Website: home-depot
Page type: cross-sells
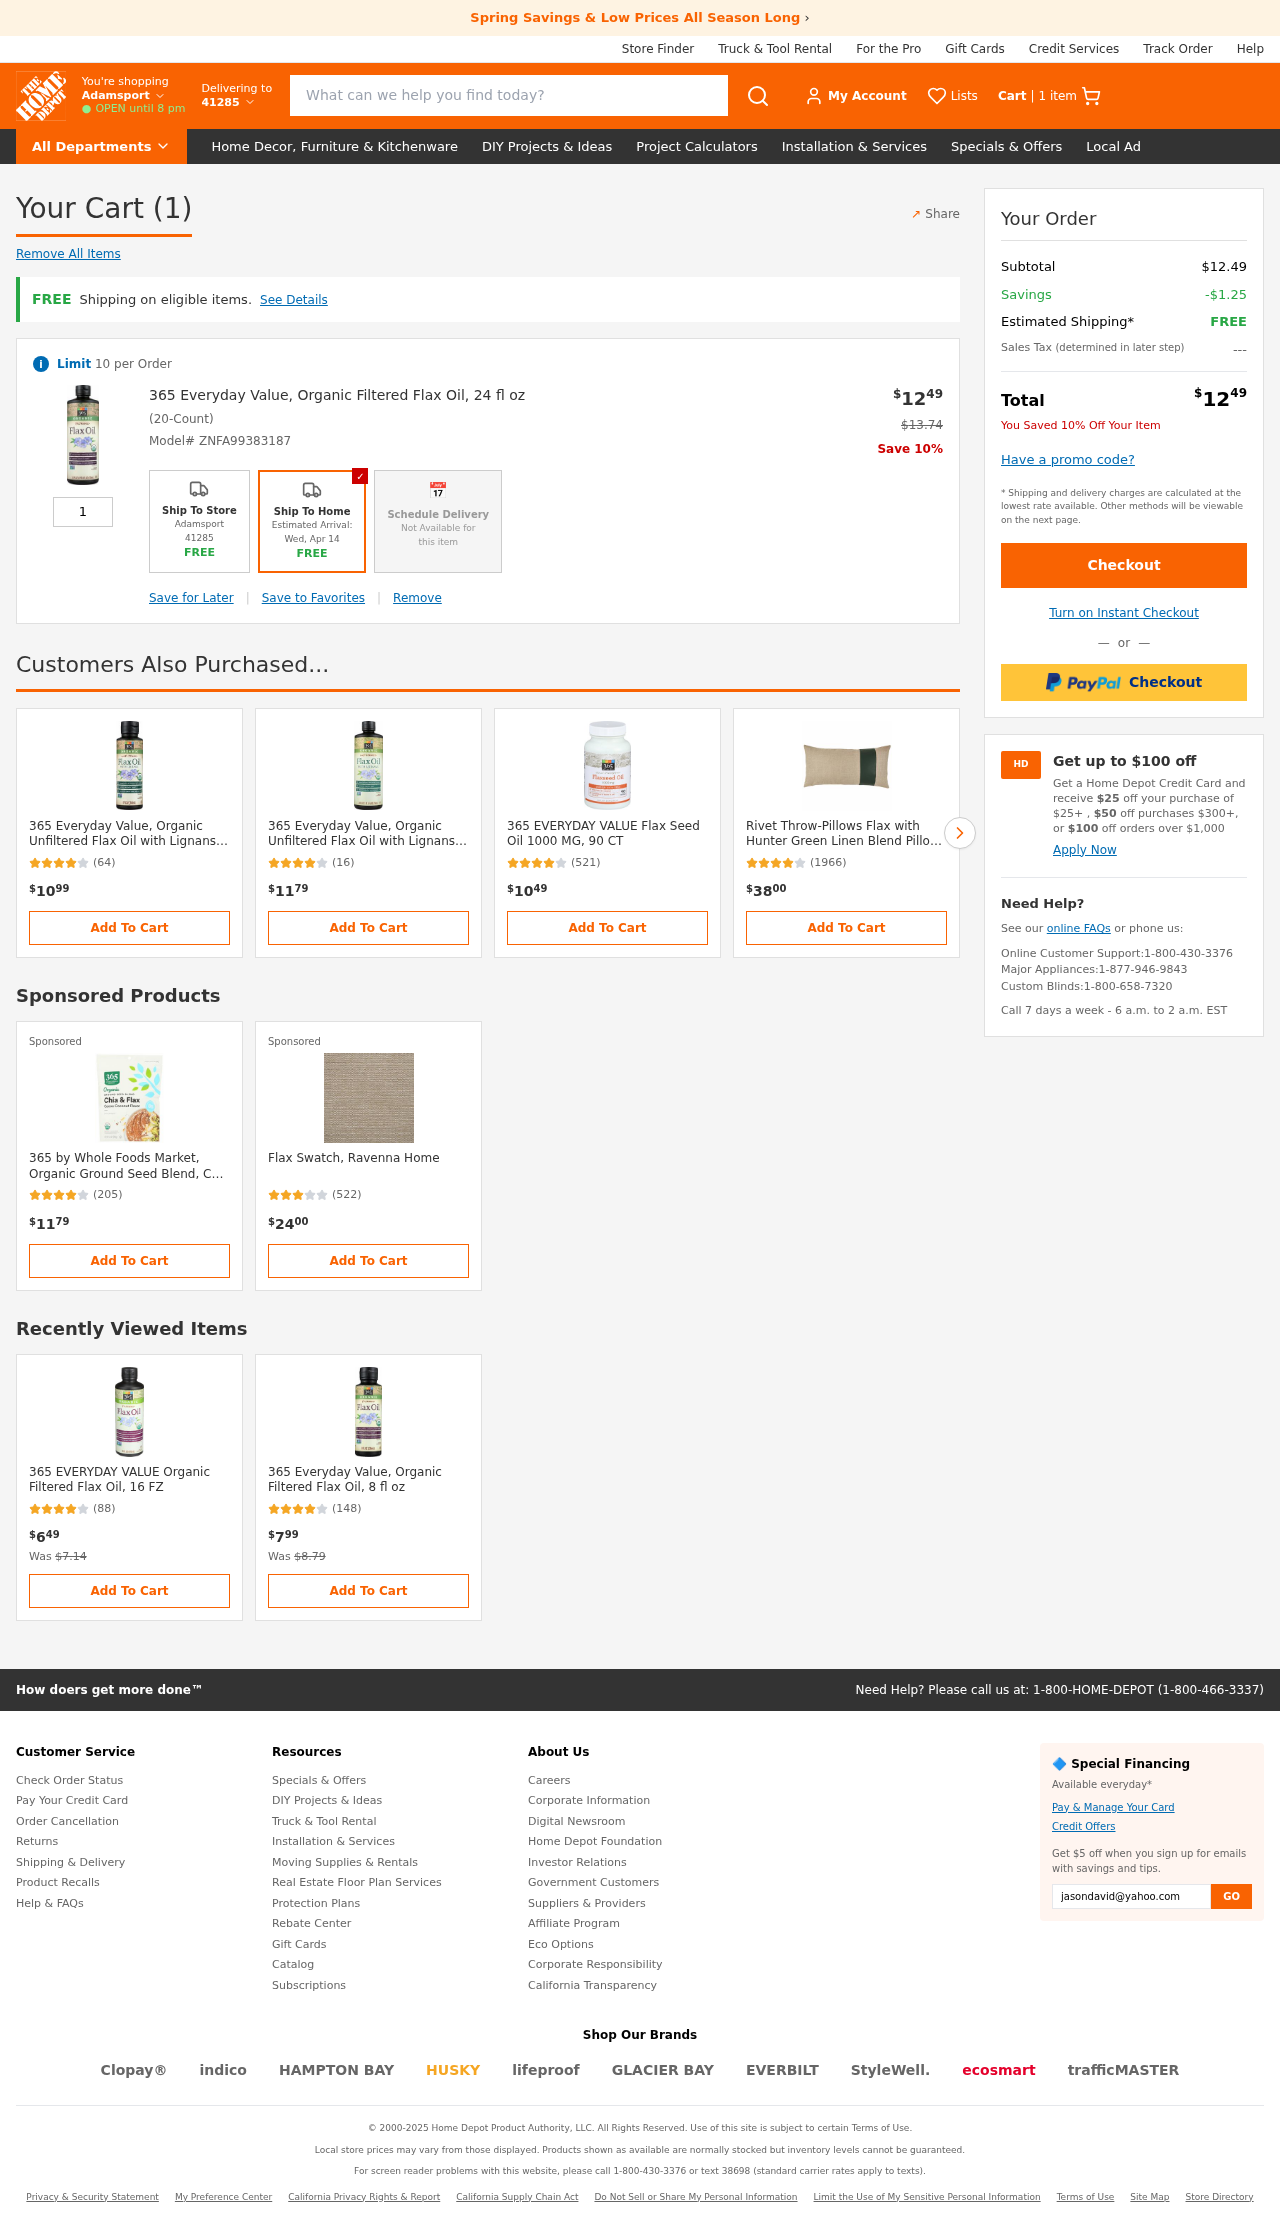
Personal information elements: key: PII_LOCATION1_CITY
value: Adamsport
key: PII_POSTCODE
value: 41285
Product elements: key: PRODUCT1_NAME
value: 365 Everyday Value, Organic Filtered Flax Oil, 24 fl oz
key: PRODUCT1_PRICE
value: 12.49
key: PRODUCT1_QUANTITY
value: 1
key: PRODUCT1_ORIGINAL_PRICE
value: $13.74
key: PRODUCT2_NAME
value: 365 Everyday Value, Organic Unfiltered Flax Oil with Lignans, 8 fl oz
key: PRODUCT2_NUM_RATINGS
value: (64)
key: PRODUCT2_PRICE
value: $1099
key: PRODUCT3_NAME
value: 365 Everyday Value, Organic Unfiltered Flax Oil with Lignans, 24 fl oz
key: PRODUCT3_NUM_RATINGS
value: (16)
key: PRODUCT3_PRICE
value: $1179
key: PRODUCT4_NAME
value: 365 EVERYDAY VALUE Flax Seed Oil 1000 MG, 90 CT
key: PRODUCT4_NUM_RATINGS
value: (521)
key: PRODUCT4_PRICE
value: $1049
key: PRODUCT5_NAME
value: Rivet Throw-Pillows Flax with Hunter Green Linen Blend Pillow with Leather Stripe Accent Lumbar
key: PRODUCT5_NUM_RATINGS
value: (1966)
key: PRODUCT5_PRICE
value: $3800
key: PRODUCT6_NAME
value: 365 by Whole Foods Market, Organic Ground Seed Blend, Chia & Flax - Cocoa Coconut Flavor, 12 Ounce
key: PRODUCT6_NUM_RATINGS
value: (205)
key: PRODUCT6_PRICE
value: $1179
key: PRODUCT7_NAME
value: Flax Swatch, Ravenna Home
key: PRODUCT7_NUM_RATINGS
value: (522)
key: PRODUCT7_PRICE
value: $2400
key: PRODUCT8_NAME
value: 365 EVERYDAY VALUE Organic Filtered Flax Oil, 16 FZ
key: PRODUCT8_NUM_RATINGS
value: (88)
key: PRODUCT8_PRICE
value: $649
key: PRODUCT9_NAME
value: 365 Everyday Value, Organic Filtered Flax Oil, 8 fl oz
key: PRODUCT9_NUM_RATINGS
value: (148)
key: PRODUCT9_PRICE
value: $799
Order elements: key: ORDER_NUM_ITEMS
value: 1 item
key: ORDER_NUM_ITEMS
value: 1
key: ORDER_SKU
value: Model# ZNFA99383187
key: ORDER_SUBTOTAL
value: $12.49
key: ORDER_SAVINGS
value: -$1.25
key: ORDER_TOTAL
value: $1249
Search elements: key: HEADER_SEARCH
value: What can we help you find today?